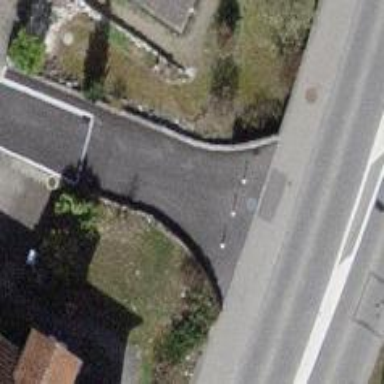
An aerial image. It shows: Bollard.